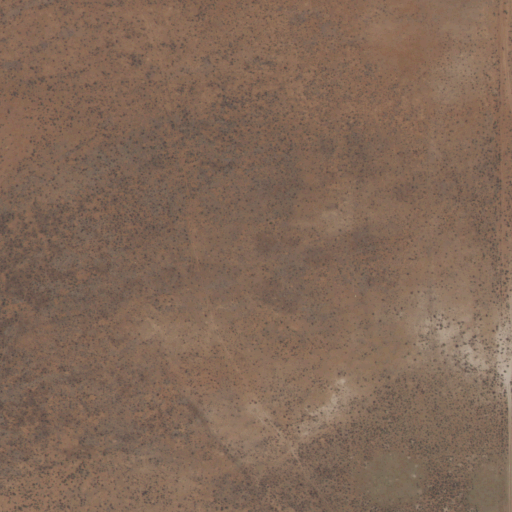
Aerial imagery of plain(s) in New Mexico named La Vega containing only shrub